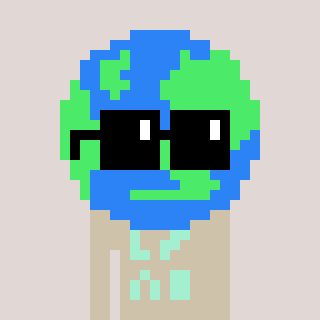
a pixel art character with square black sunglasses, a earth-shaped head and a bege-colored body on a warm background